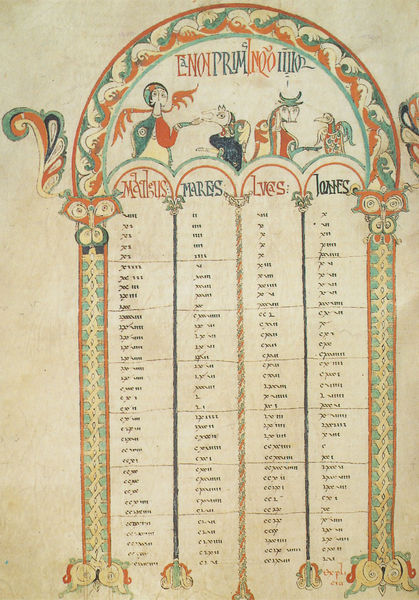
Titel: Biblia Mozárabe
Institution: León, Domschatz
Schlagwörter: säulen, rot, blatt, schrift, bögen, text, kapitelle, kalender, buchmalerei, listen, lkalender